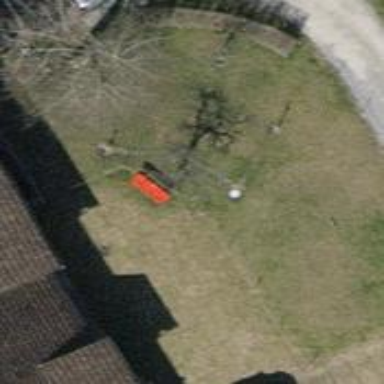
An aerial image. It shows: Red bench.